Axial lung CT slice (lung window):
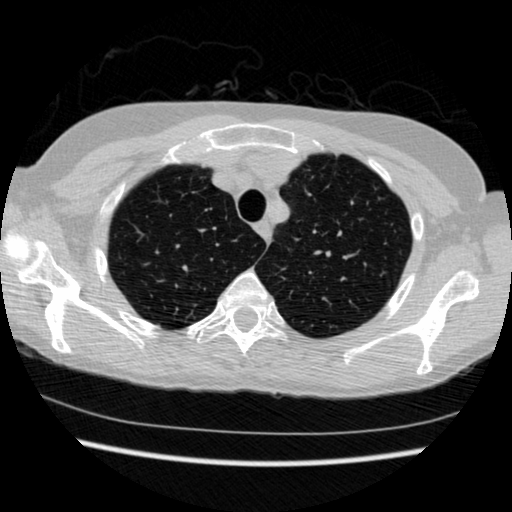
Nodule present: no